Field crop: tomato
Growth stage: 2
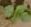
Species: solanum